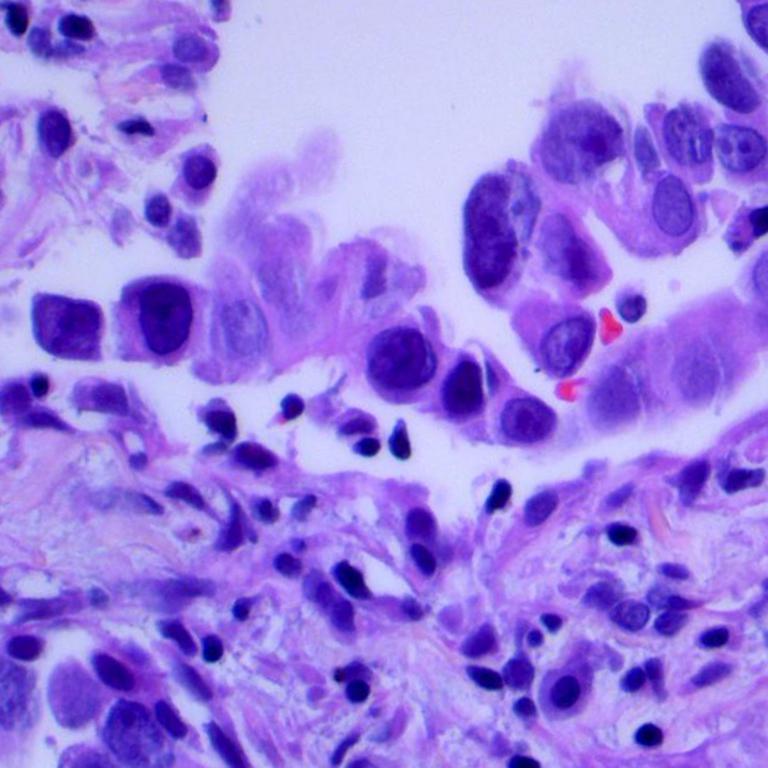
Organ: lung
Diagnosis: adenocarcinomas